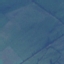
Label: Pasture